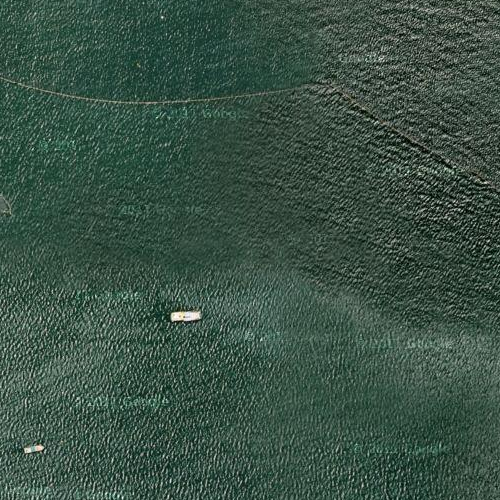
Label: sydney